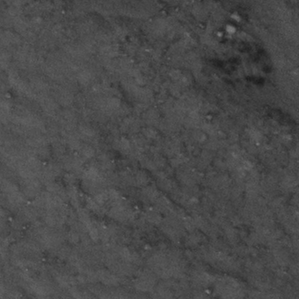
Label: frost